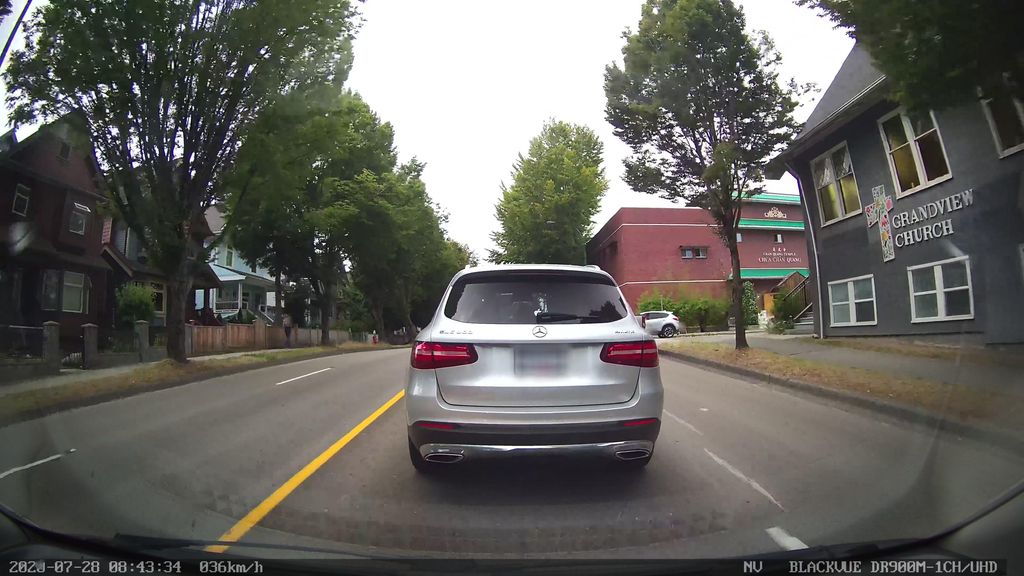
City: vancouver